Field crop: maize
Growth stage: 1
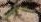
Species: atriplex